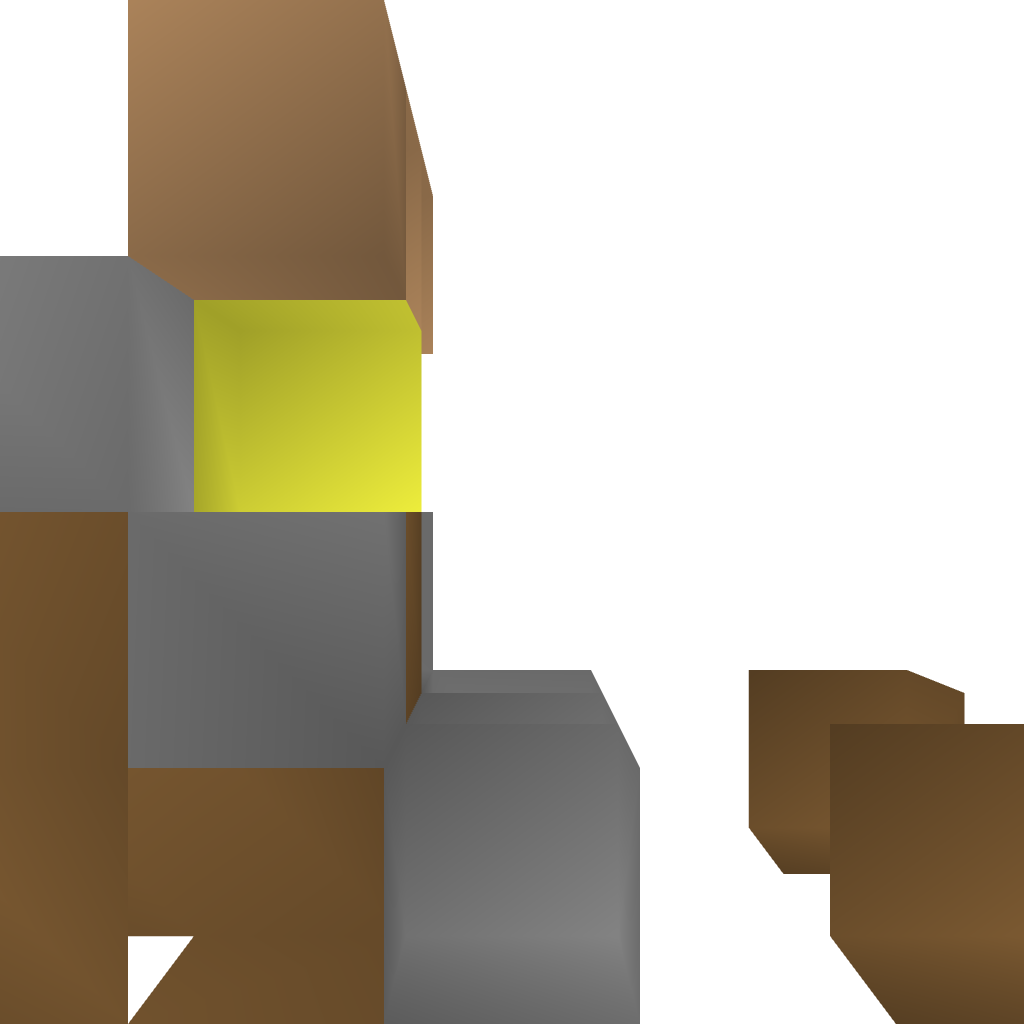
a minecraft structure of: Bongos!!! bad low quality